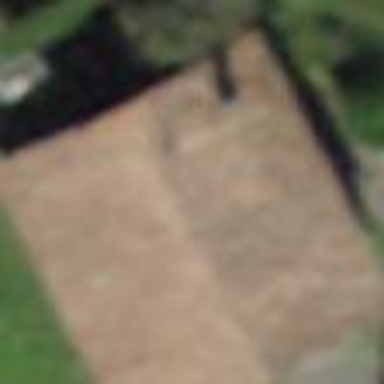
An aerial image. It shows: Rural barn.